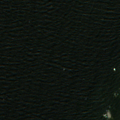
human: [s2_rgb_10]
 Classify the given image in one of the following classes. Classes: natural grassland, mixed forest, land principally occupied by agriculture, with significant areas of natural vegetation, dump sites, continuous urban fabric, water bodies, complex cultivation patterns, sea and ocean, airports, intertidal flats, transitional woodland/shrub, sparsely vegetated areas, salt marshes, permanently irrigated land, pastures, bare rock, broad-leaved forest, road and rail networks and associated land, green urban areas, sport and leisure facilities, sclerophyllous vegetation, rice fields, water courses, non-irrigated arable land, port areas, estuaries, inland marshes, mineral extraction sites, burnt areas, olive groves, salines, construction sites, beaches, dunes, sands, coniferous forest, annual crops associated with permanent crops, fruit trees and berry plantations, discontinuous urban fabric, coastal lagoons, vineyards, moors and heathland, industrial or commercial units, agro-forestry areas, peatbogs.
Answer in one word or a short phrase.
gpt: sea and ocean